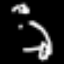
Label: frog